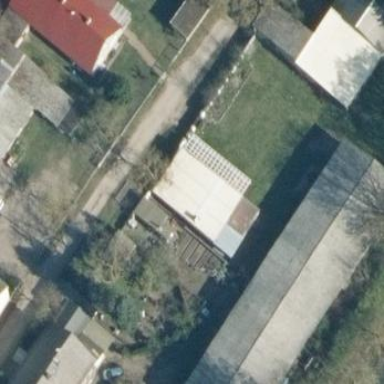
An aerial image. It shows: Building.